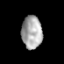
Tissue: prostate
Cell type: T cells
Senescence score: 0.3068
Nuclear area (px): 663
Mean DAPI intensity: 168.29